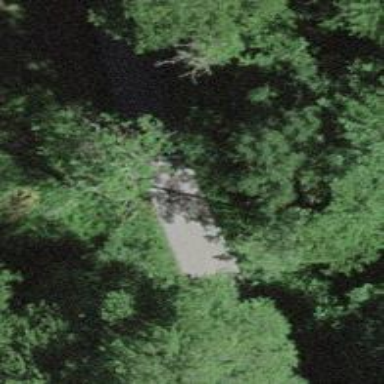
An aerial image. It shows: Culvert tunnel.